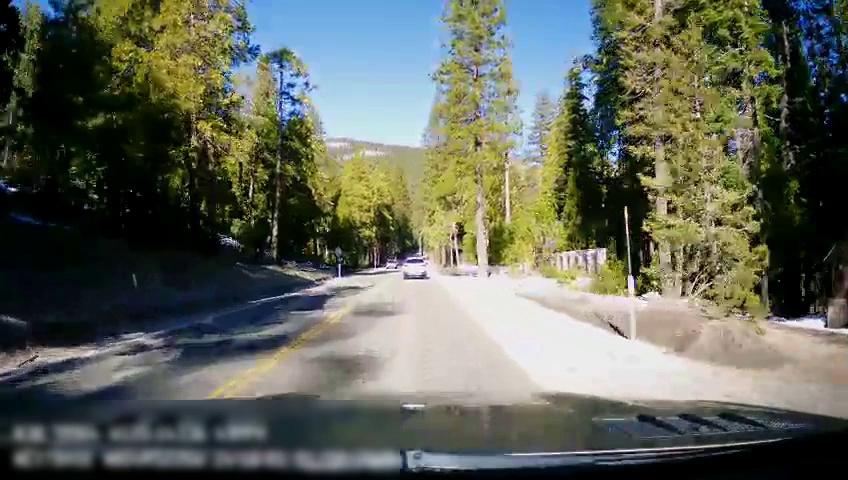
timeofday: Day
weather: Sunny
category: Drivable Space
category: Vehicles | SUV
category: Vehicles | SUV
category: Lanes | Opposite Lane
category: Lanes | Opposite Lane
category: Lanes | Current Lane